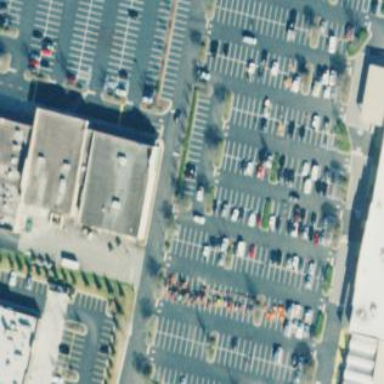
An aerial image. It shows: Retail building.